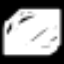
Label: frog